Field crop: maize
Growth stage: 2
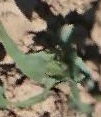
Species: maize